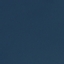
Label: SeaLake